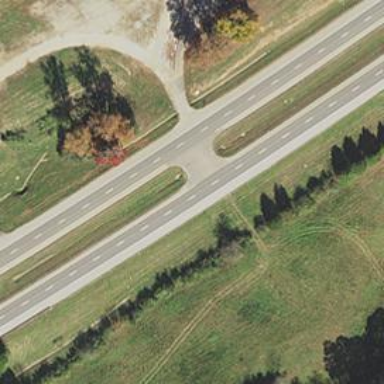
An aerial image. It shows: Trunk link highway.